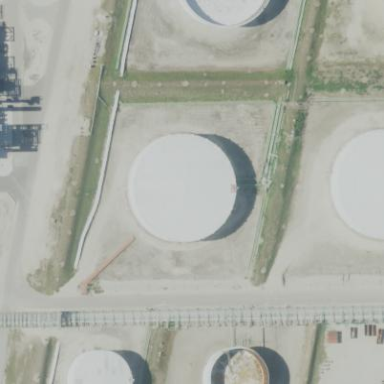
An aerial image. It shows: Storage tank that is man-made.